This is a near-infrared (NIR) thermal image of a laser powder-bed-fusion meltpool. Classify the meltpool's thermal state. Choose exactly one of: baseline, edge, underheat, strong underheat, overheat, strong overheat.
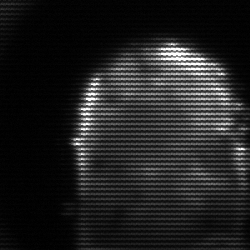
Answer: baseline